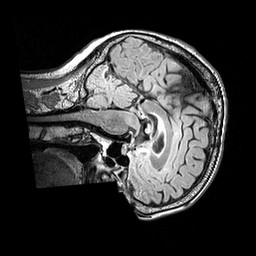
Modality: FLAIR
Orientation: sagittal
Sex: female
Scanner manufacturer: siemens
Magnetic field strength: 3 T
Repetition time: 5 s
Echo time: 0.395 s